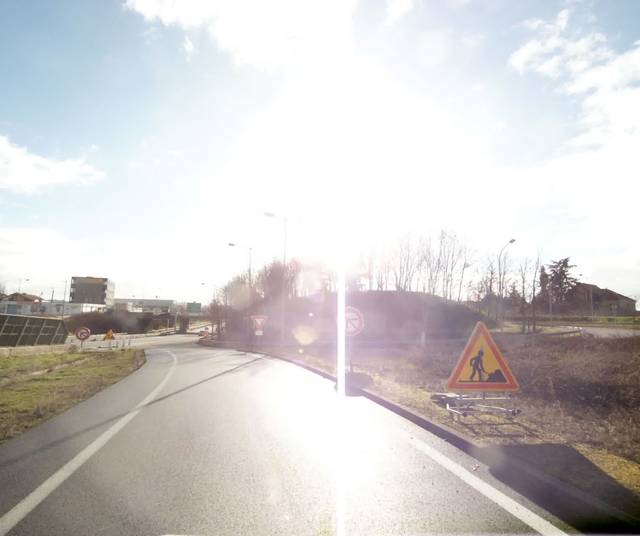
Region: France
Coordinates: 46.051, 4.083